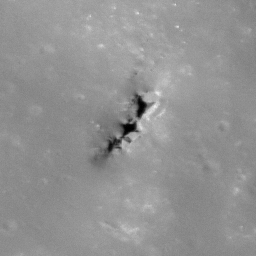
Pit: Copernicus 6a
Host crater: Copernicus
Host type: impact_melt
Lunar coordinates: latitude 10.105, longitude 339.995